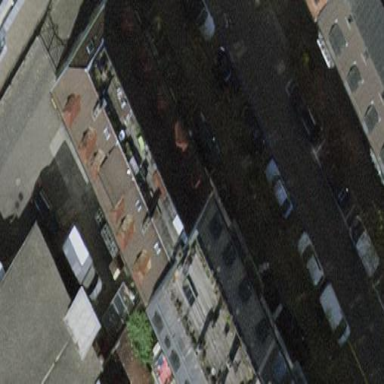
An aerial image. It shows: Parking lane.